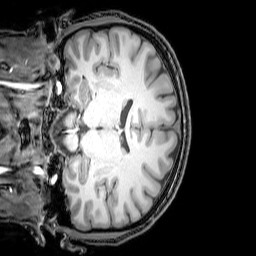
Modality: T1w
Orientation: coronal
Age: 24
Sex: male
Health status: healthy
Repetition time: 0.081 s
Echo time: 0.037 s